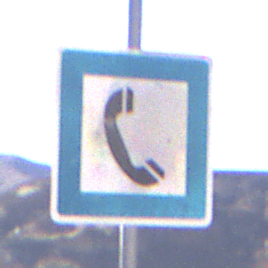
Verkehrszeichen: Fernsprecher
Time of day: Midday
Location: Outdoor (Nature)
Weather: Clear
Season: NotSpecified
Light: Natural